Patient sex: M
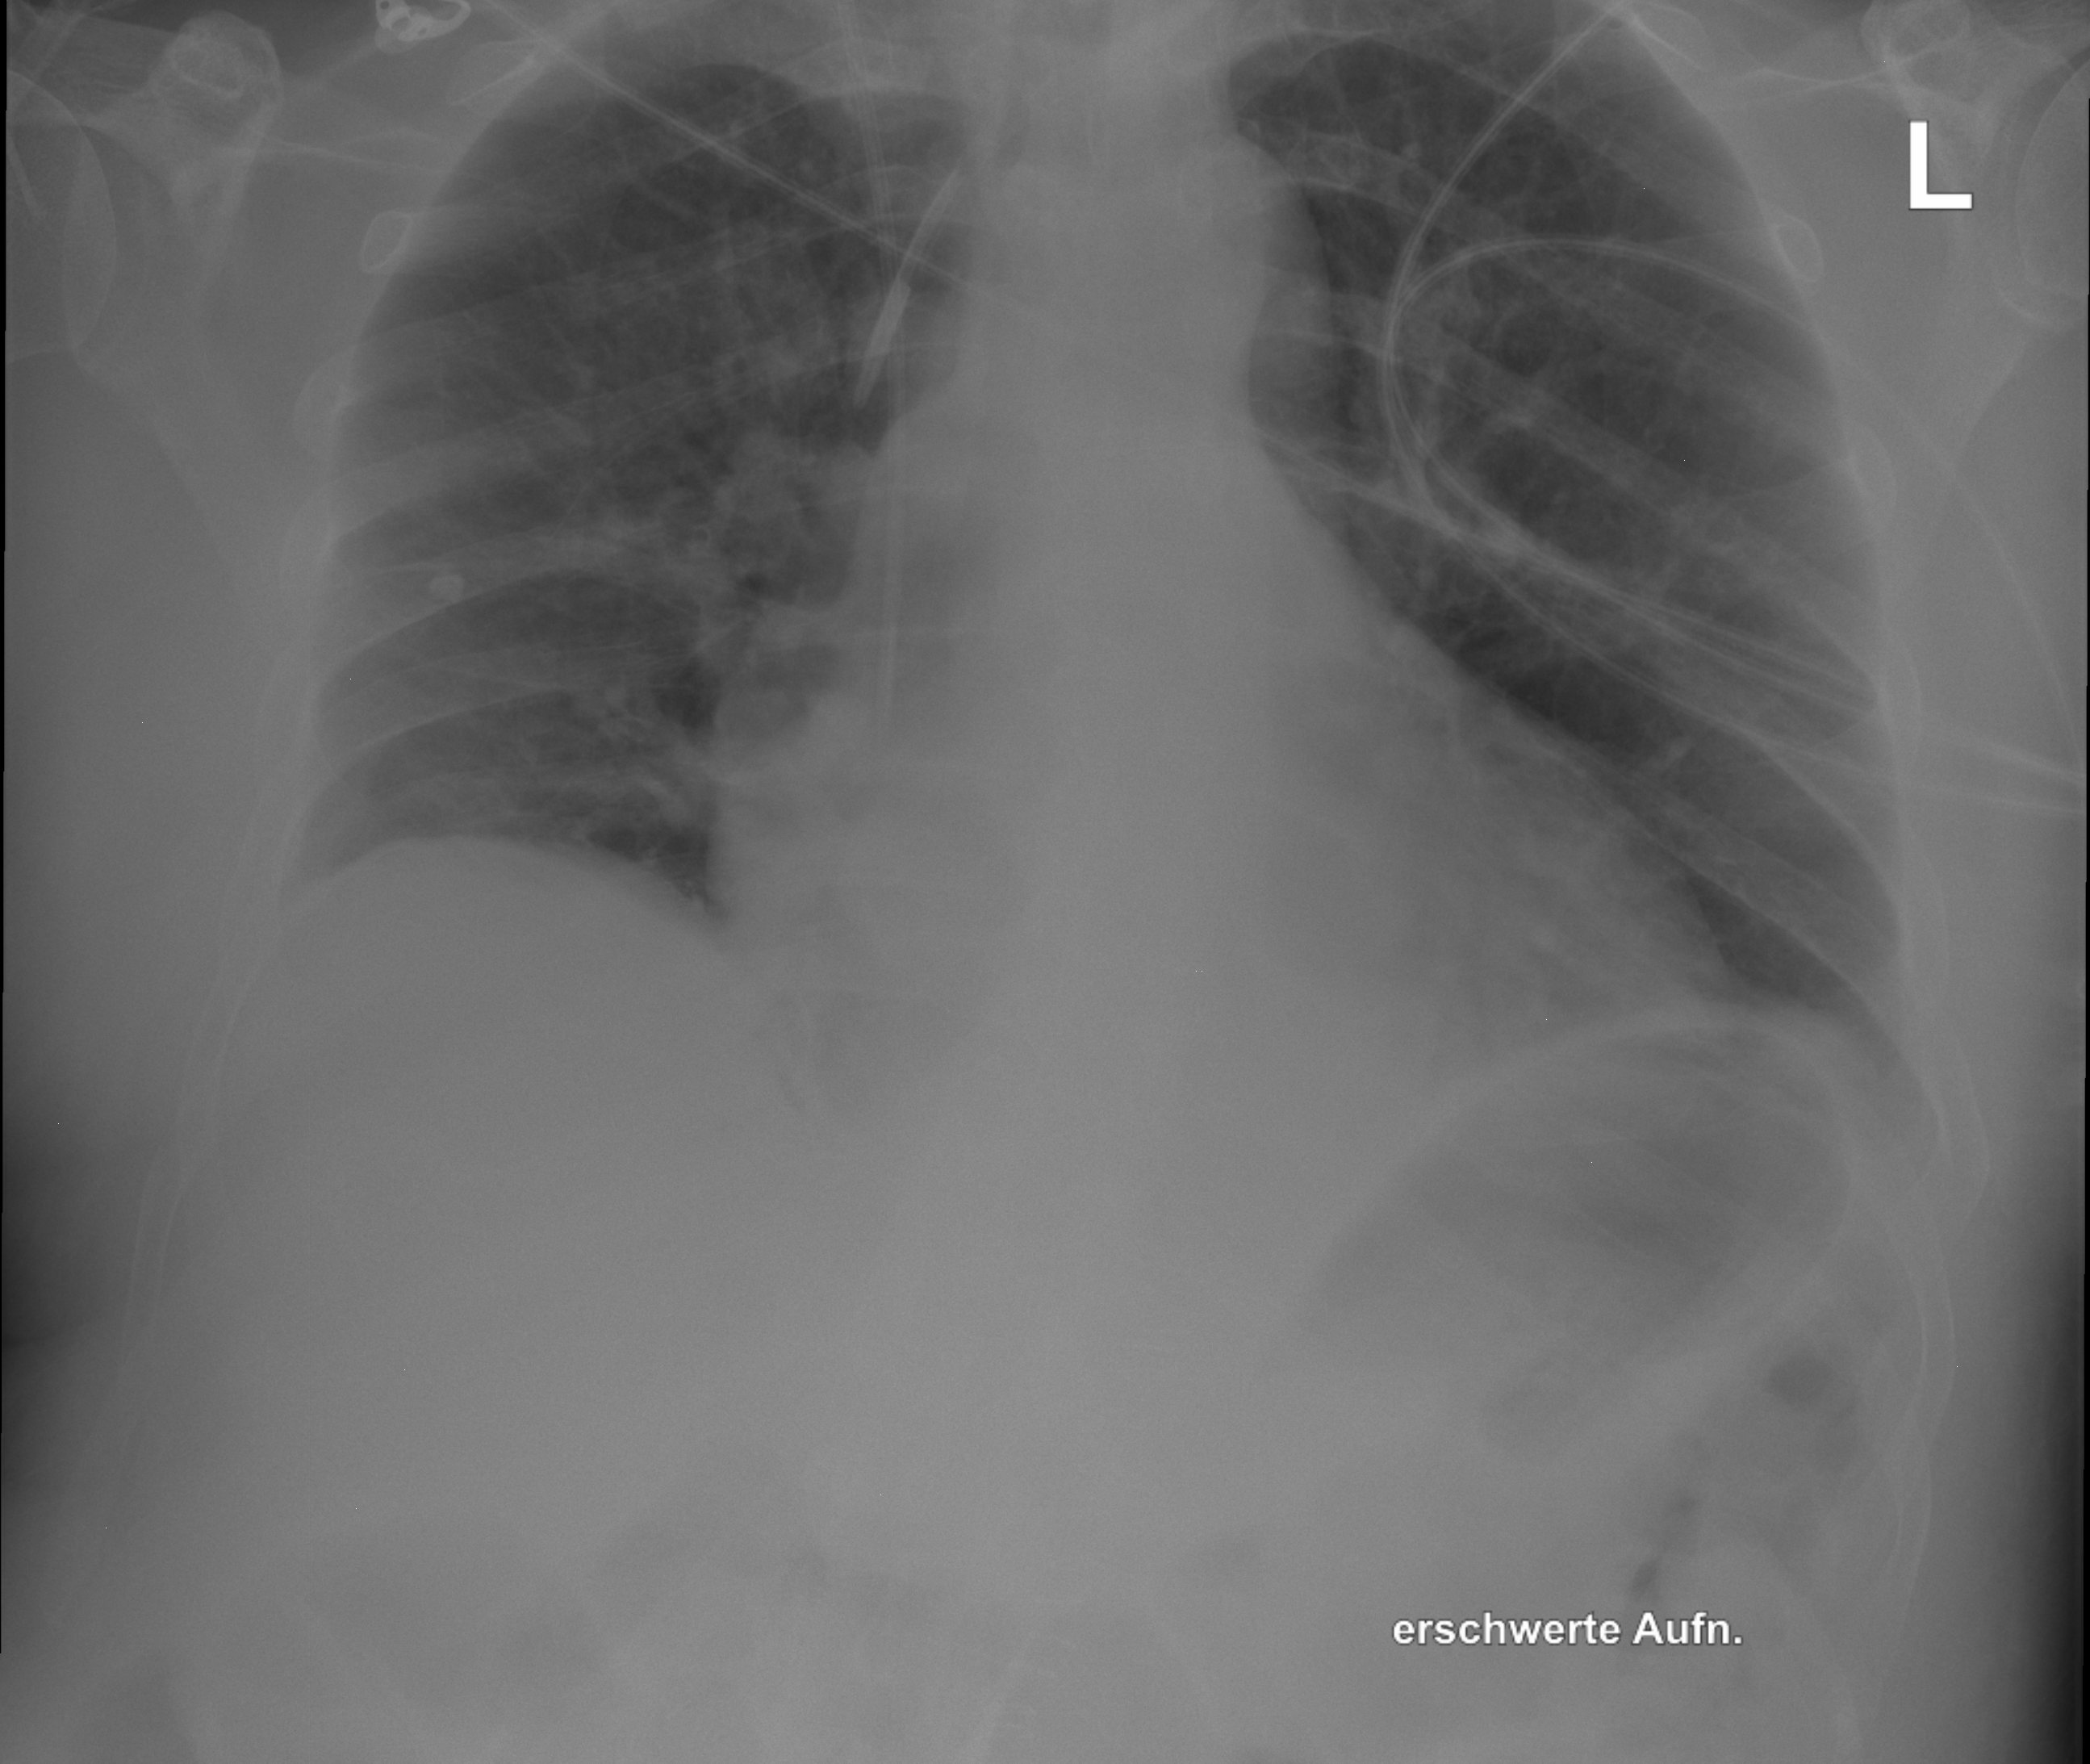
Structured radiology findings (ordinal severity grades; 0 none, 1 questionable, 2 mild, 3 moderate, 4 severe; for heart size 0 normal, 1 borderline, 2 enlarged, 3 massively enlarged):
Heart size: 0
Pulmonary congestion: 0
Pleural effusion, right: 0
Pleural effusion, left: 0
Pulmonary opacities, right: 0
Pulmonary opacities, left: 1
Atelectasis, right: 0
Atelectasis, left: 0